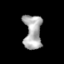
Tissue: skin
Cell type: Epithelial cells
Senescence score: 0.2329
Nuclear area (px): 608
Mean DAPI intensity: 169.47